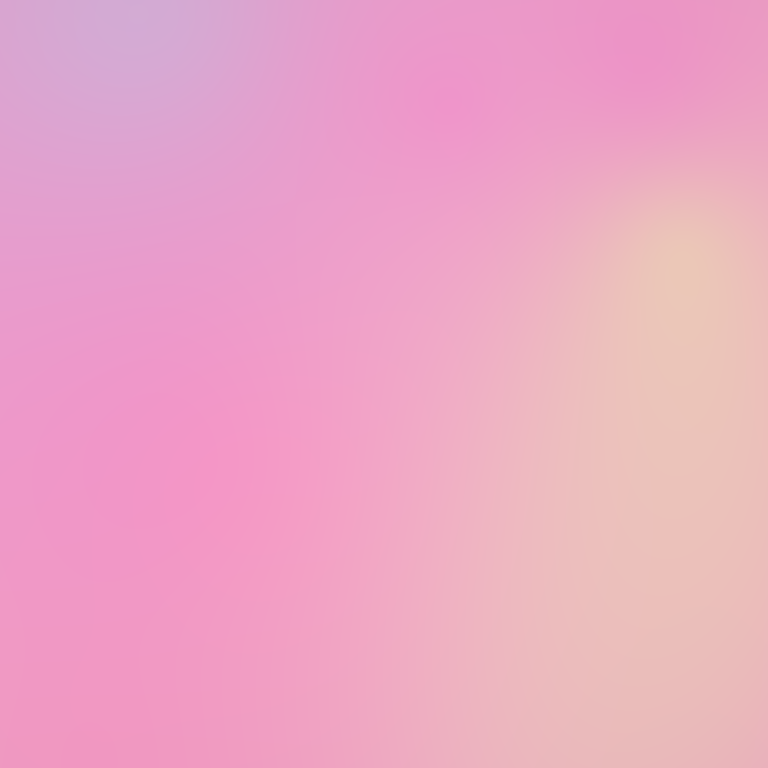
Abstract light effect, smooth gradient from soft pink to warm peach, serene atmosphere, diffuse glow, no room, no furniture, no objects.